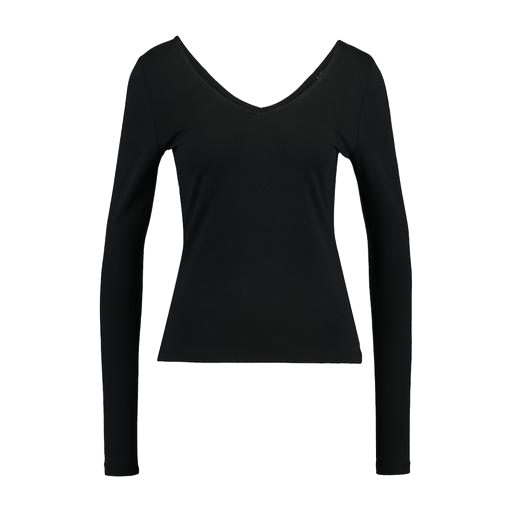
black v-neck top only macy, black long-sleeve v-neck top, black v-neck t-shirt only macy, white background